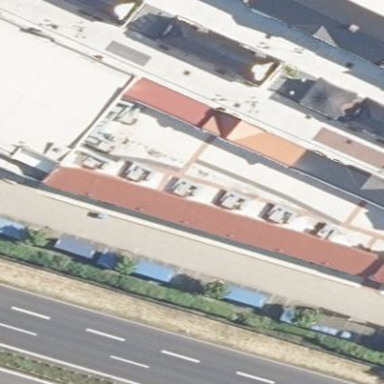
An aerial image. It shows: Building that houses clothes shop.